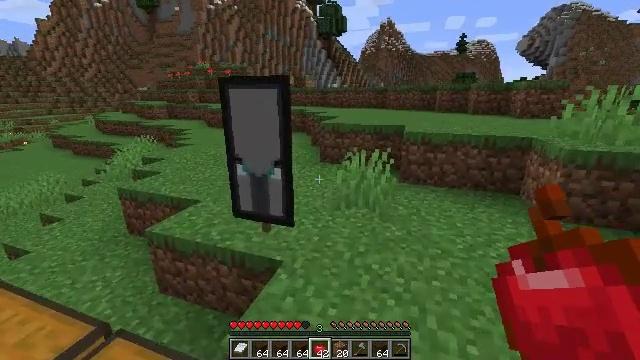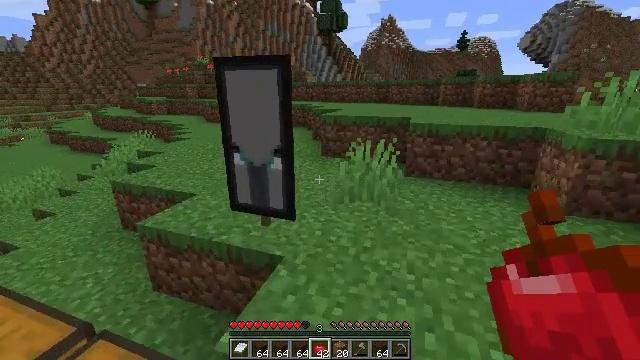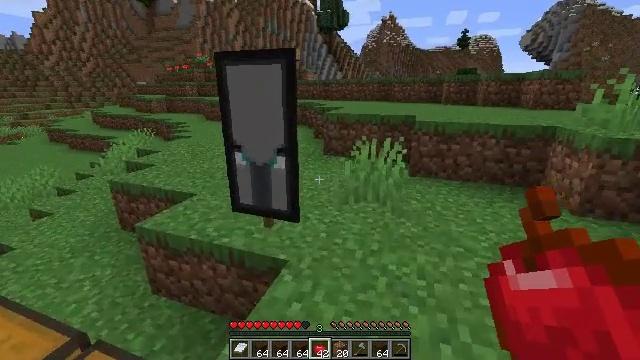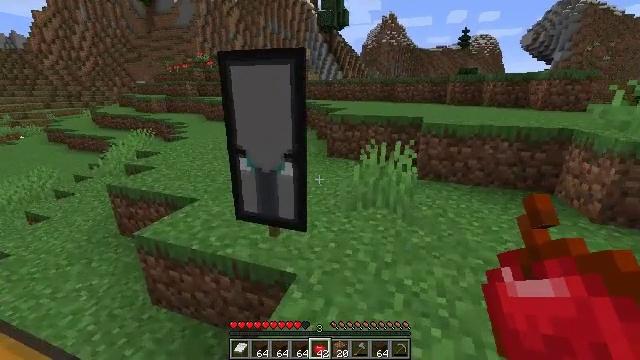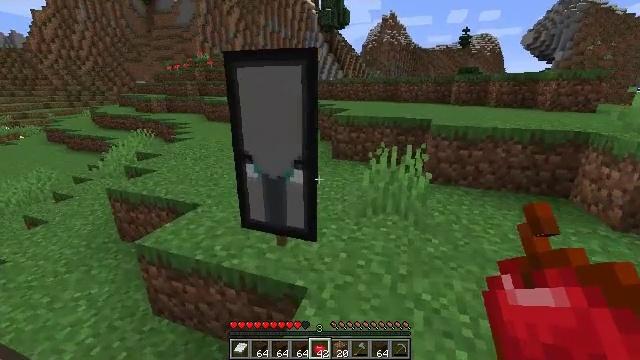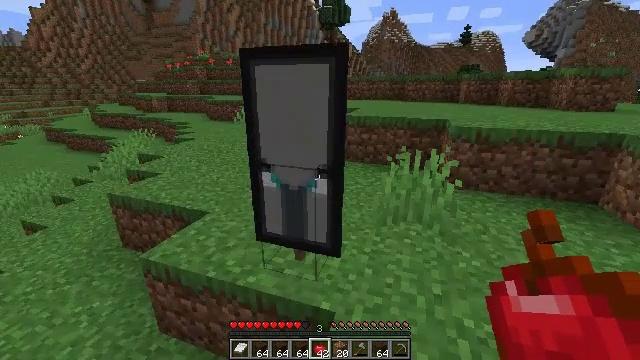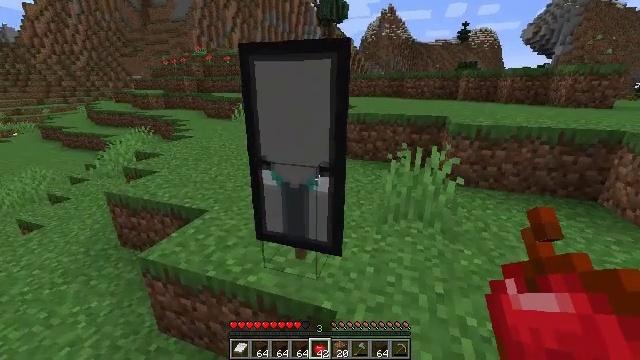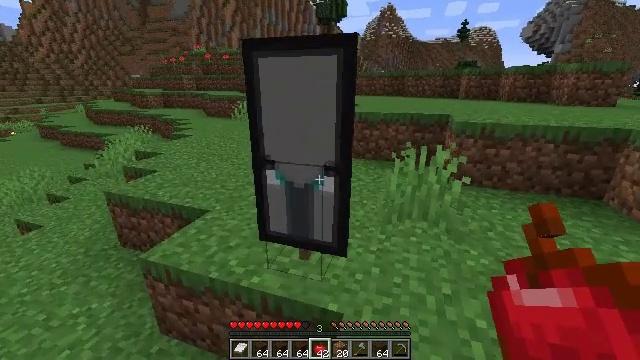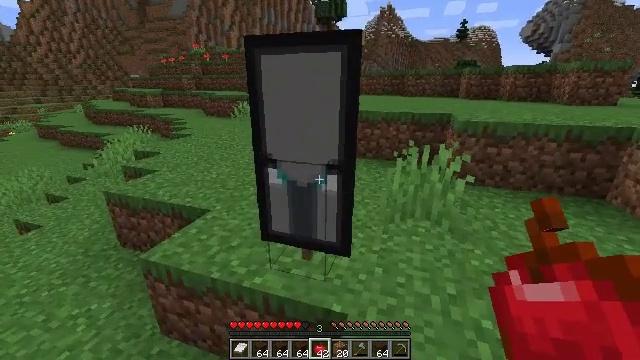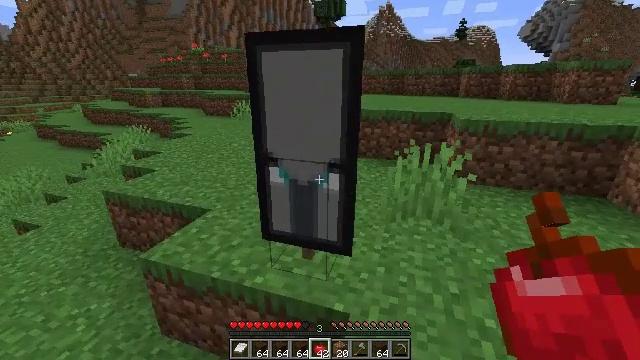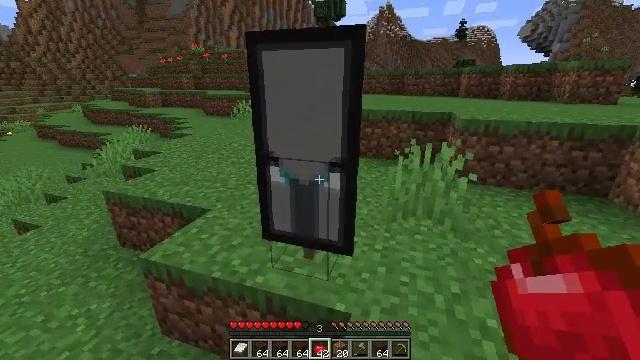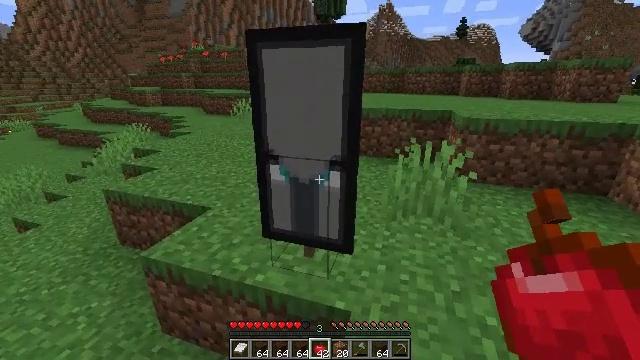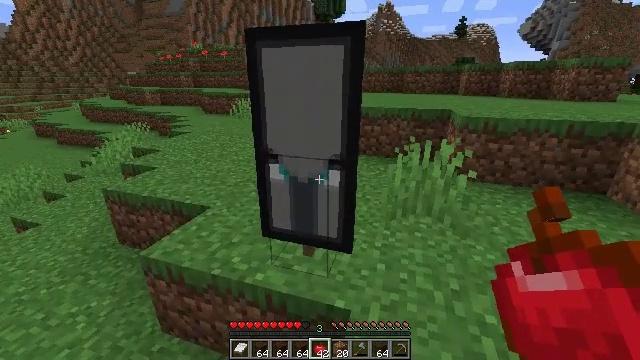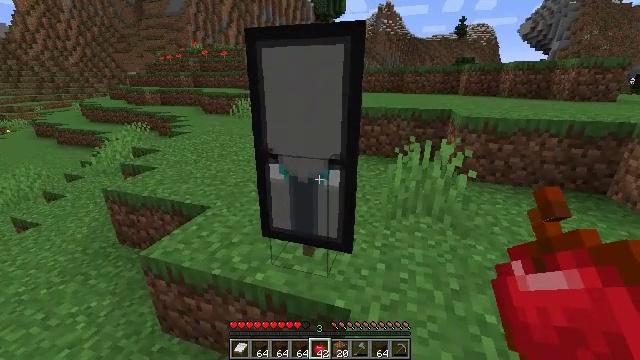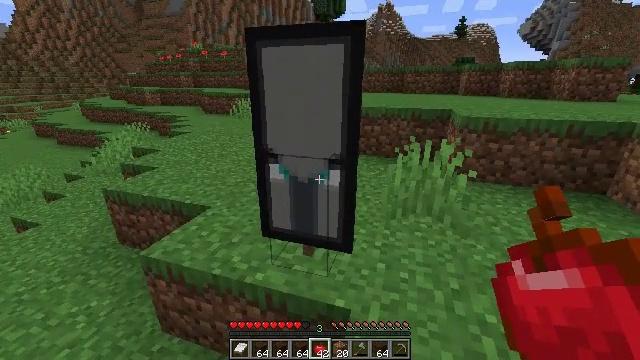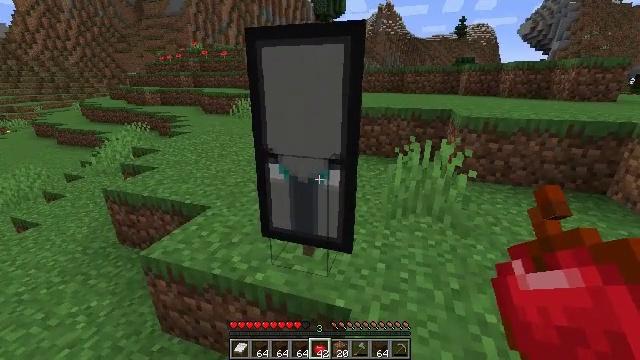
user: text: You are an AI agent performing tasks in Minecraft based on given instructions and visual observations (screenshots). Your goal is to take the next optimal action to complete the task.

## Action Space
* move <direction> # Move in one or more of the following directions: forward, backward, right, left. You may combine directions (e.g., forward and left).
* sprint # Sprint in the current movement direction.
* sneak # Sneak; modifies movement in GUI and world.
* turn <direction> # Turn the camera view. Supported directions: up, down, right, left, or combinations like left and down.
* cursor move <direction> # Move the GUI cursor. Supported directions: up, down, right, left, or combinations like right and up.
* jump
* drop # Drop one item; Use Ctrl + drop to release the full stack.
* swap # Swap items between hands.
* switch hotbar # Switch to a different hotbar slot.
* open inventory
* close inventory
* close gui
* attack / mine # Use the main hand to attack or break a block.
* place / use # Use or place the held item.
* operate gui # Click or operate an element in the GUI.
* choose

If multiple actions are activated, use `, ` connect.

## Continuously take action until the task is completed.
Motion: motion action
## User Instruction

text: Break the white banner to remove it.
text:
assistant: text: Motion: move forward and move left
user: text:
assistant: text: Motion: move forward and move left
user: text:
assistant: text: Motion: move forward and move left
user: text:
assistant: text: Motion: move forward and move left
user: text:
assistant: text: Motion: no_op
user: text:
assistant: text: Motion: no_op
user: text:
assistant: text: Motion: no_op
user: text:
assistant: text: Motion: no_op
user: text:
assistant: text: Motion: no_op
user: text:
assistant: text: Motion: no_op
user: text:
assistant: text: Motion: no_op
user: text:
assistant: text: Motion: no_op
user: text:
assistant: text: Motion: no_op
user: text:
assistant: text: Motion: no_op
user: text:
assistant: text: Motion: no_op
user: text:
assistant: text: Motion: no_op
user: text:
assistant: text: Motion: no_op
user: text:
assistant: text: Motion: no_op
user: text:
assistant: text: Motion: no_op
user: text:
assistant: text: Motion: no_op
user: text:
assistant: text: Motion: no_op
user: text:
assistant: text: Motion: no_op
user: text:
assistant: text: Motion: no_op
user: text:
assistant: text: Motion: no_op
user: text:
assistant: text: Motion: turn left
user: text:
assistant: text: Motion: turn left
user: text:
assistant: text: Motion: no_op
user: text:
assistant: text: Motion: attack / mine
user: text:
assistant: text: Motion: attack / mine
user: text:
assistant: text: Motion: turn down, attack / mine